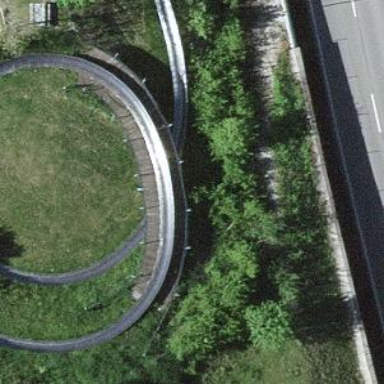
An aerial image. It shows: Summer toboggan attraction.